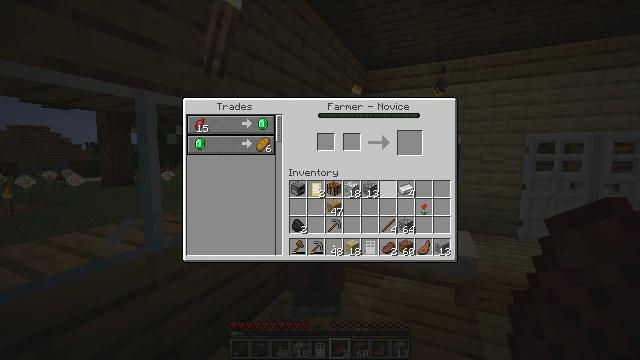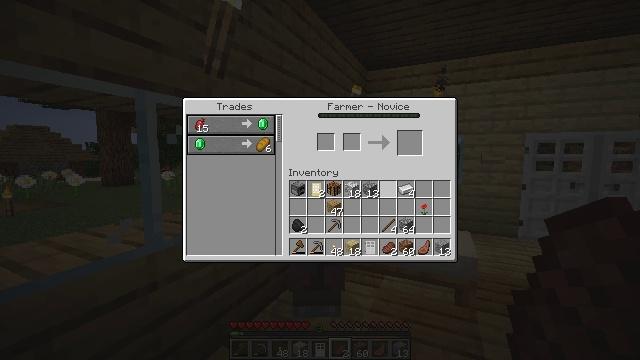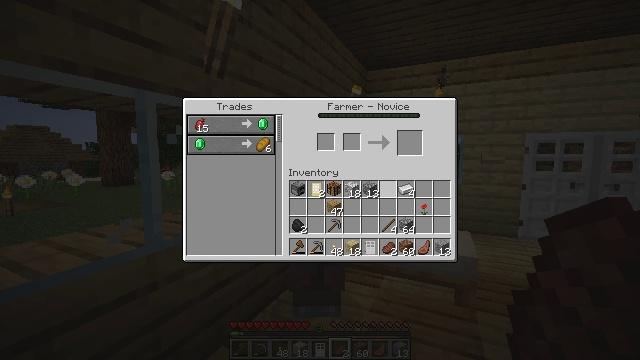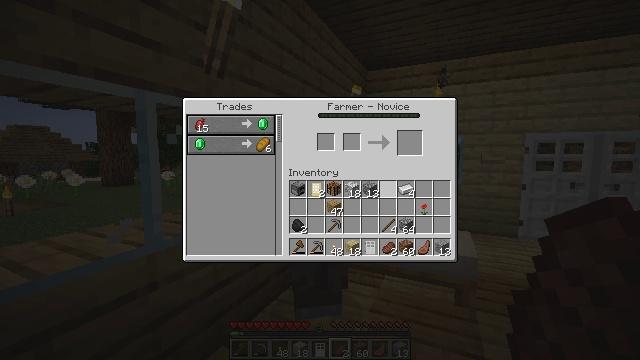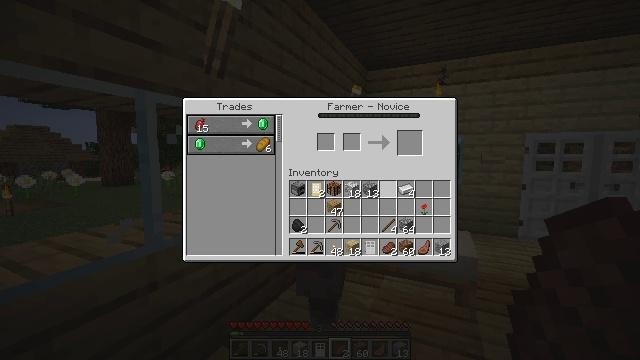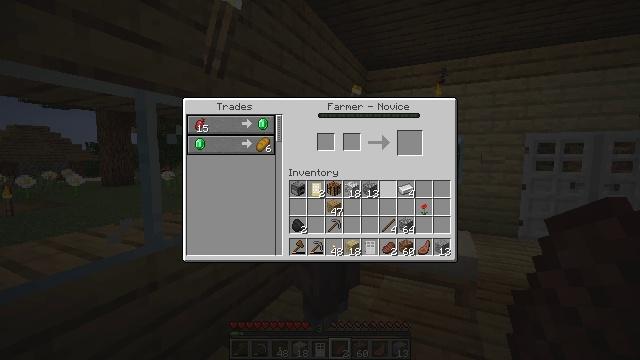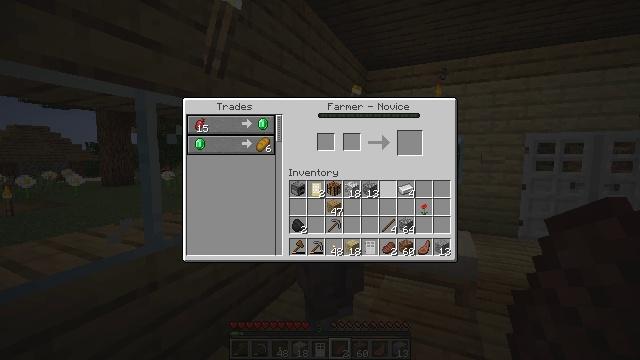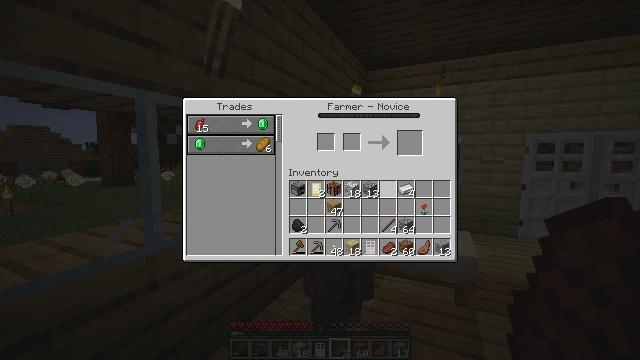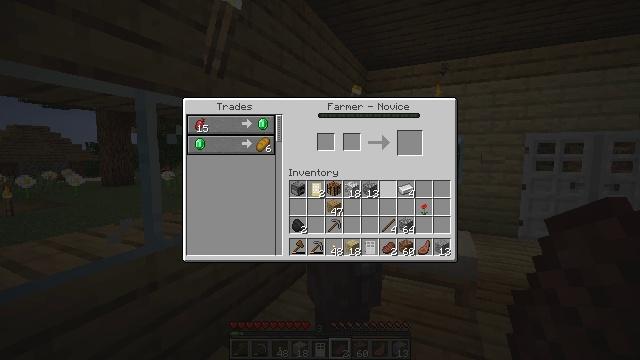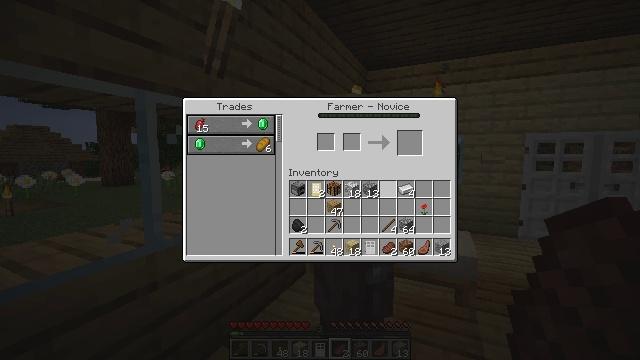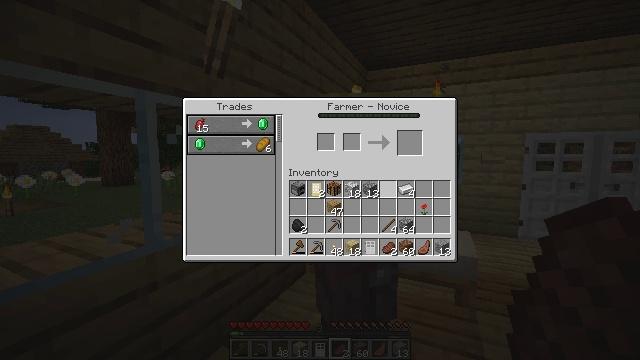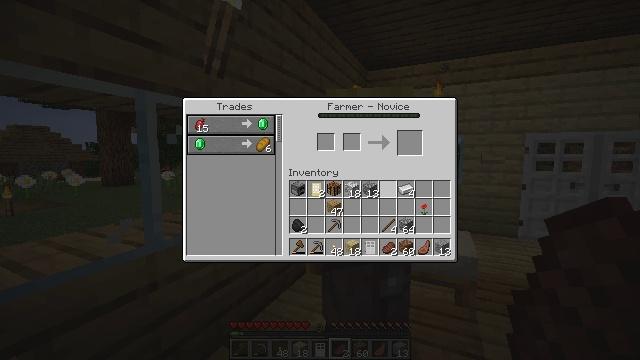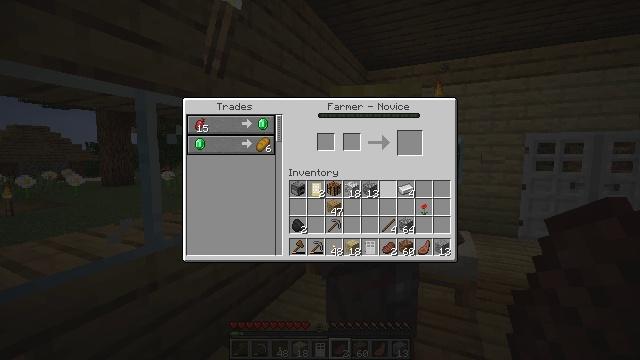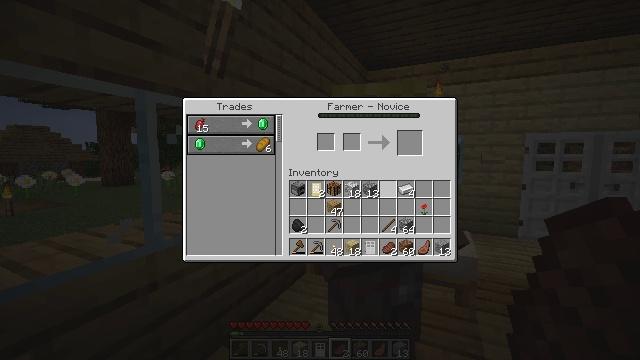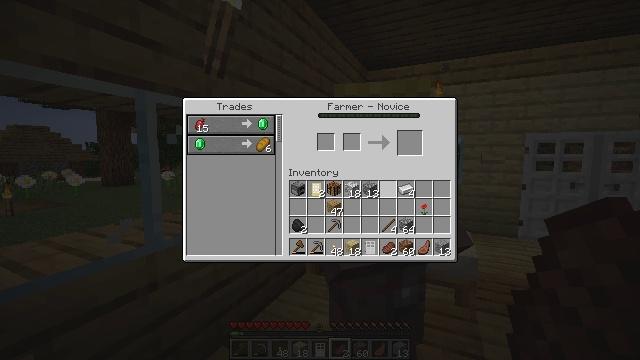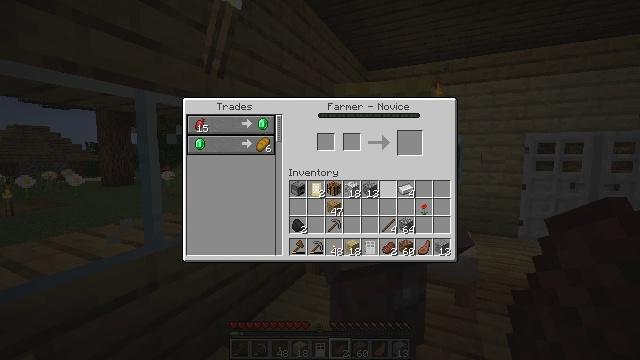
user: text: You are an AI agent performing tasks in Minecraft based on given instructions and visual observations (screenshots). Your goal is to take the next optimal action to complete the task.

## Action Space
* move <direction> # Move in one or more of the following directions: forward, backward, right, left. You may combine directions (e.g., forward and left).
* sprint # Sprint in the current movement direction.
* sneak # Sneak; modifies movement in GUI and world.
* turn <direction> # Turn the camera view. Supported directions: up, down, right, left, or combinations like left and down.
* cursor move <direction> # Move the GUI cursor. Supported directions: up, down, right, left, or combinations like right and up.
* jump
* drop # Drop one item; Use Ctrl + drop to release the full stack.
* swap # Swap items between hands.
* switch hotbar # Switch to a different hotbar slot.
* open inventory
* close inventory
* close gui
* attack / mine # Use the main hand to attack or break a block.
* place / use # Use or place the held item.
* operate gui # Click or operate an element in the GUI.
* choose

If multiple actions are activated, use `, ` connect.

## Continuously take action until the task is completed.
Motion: motion action
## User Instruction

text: Drop a cooked beef.
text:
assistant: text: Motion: no_op
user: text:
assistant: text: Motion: no_op
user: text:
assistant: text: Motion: no_op
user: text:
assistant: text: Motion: no_op
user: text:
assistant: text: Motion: no_op
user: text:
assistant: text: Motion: no_op
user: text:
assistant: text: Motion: no_op
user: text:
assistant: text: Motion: no_op
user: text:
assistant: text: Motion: no_op
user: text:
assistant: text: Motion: no_op
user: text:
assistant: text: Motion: no_op
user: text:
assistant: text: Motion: no_op
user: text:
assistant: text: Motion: move forward
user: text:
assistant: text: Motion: move forward
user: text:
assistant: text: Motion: move forward
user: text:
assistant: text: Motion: move forward
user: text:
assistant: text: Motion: move forward
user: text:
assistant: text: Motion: no_op
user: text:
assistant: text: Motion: no_op
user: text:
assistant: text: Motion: no_op
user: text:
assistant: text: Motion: no_op
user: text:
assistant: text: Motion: no_op
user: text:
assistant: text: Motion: no_op
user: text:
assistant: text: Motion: no_op
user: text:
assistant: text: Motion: no_op
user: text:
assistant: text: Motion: no_op
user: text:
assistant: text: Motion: no_op
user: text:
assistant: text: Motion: no_op
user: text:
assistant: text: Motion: no_op
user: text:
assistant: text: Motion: no_op